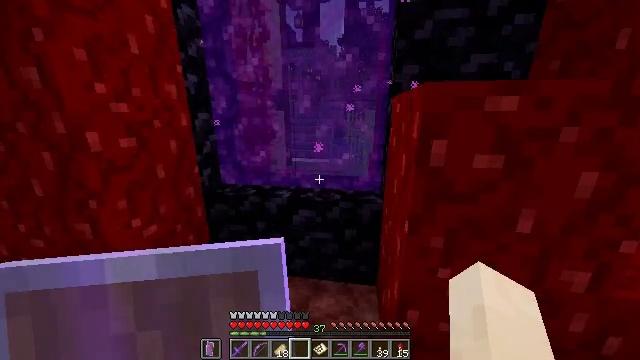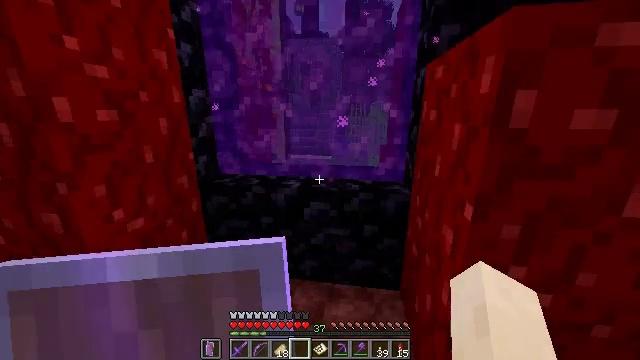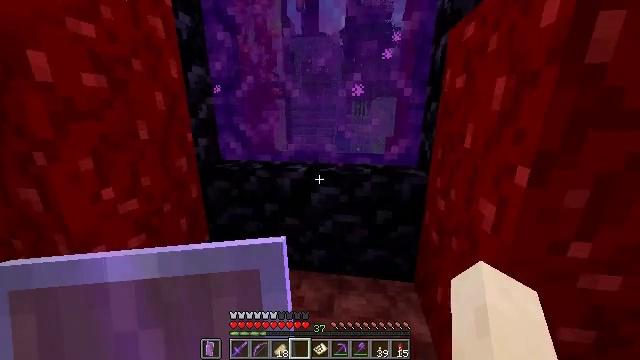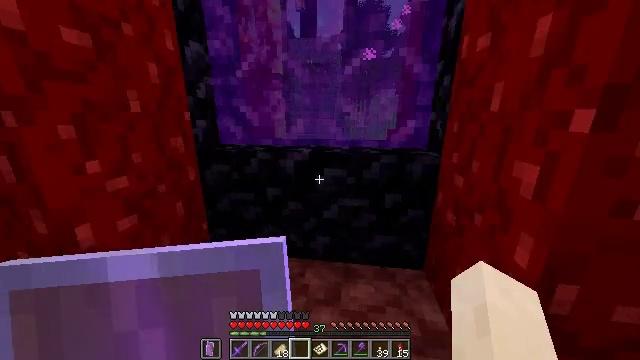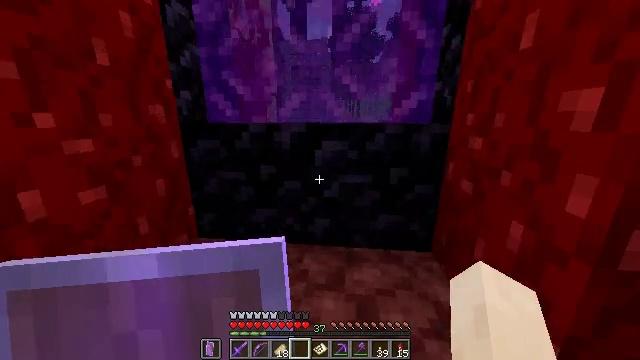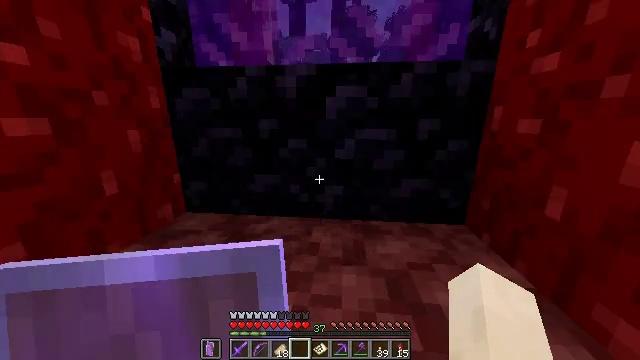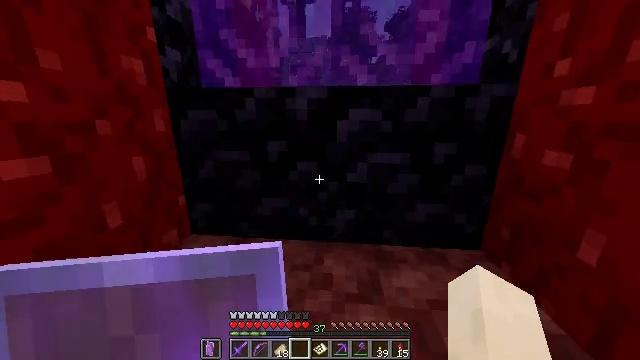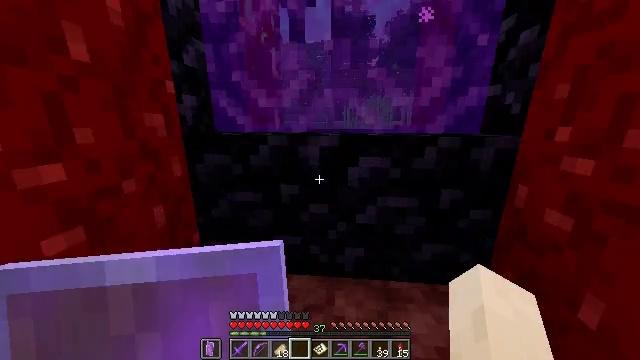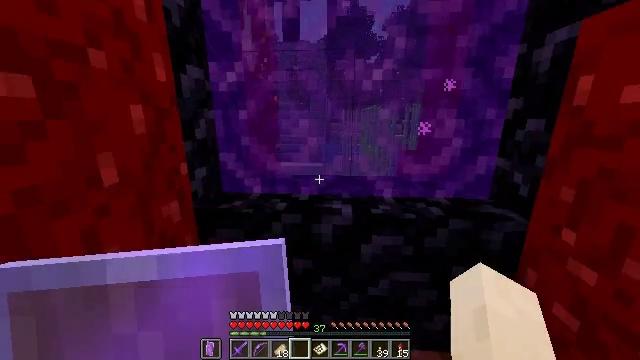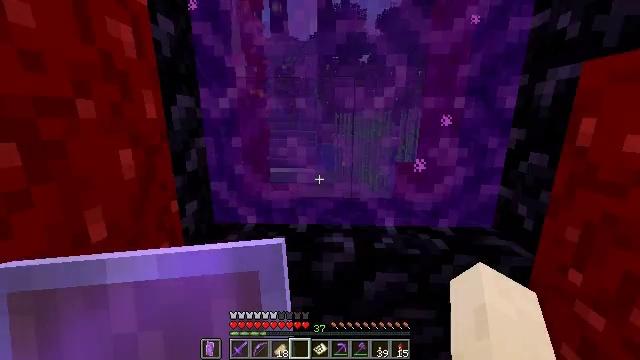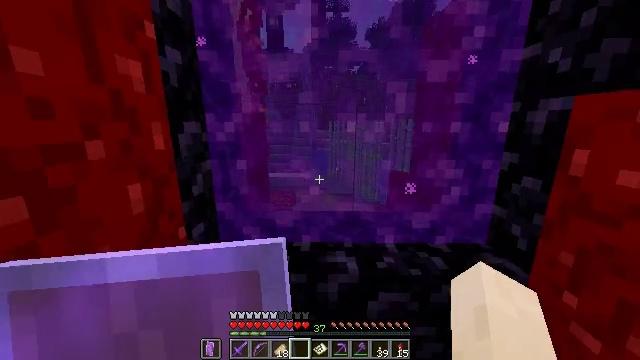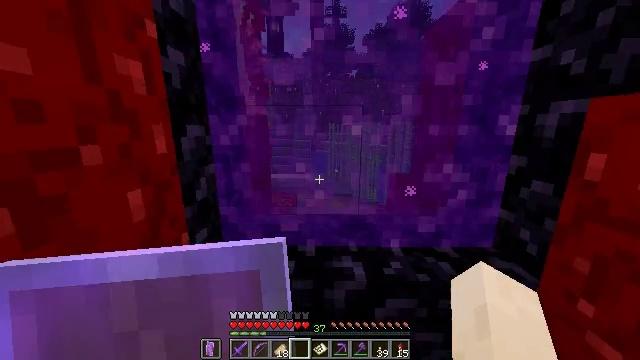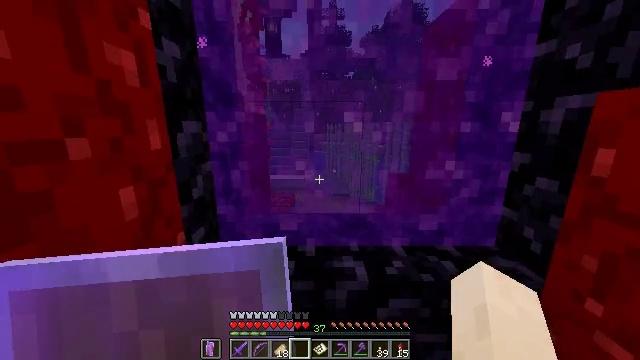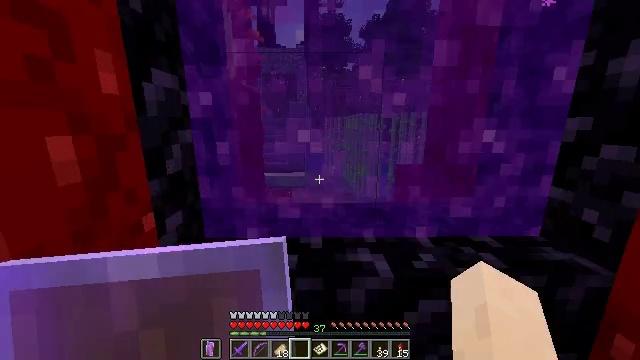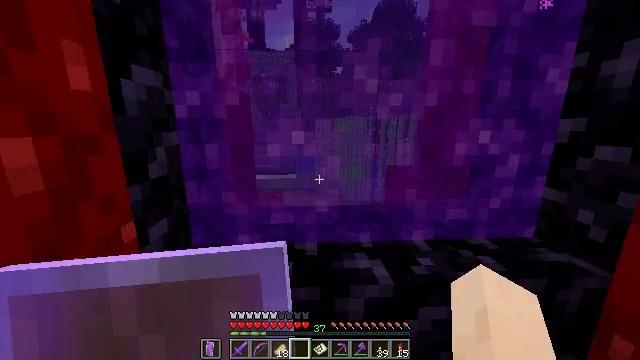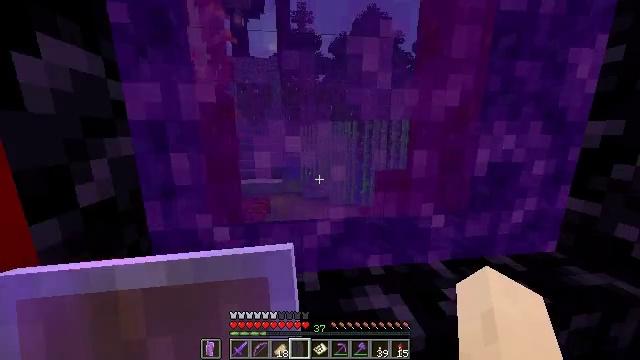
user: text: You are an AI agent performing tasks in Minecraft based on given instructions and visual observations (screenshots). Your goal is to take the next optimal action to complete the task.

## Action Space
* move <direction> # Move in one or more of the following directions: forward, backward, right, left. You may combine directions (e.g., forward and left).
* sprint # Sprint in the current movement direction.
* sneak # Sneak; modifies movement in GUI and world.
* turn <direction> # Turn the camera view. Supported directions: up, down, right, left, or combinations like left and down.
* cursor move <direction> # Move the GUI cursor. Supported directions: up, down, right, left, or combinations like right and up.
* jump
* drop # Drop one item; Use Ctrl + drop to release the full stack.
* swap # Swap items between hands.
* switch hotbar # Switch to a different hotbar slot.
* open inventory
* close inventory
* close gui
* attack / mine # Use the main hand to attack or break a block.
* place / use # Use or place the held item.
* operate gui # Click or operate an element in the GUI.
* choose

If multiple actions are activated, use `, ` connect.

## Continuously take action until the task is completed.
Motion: motion action
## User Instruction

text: Combine materials to craft a filled map.
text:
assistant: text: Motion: move forward, sprint
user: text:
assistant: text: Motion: move forward, sprint
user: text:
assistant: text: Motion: move forward, sprint
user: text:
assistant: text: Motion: move forward, sprint, turn right
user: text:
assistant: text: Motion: move forward, sprint
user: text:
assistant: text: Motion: move forward, sprint, jump
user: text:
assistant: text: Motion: move forward, sprint, jump
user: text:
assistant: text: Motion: move forward, sprint, turn right, jump
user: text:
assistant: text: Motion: move forward, sprint, turn right, jump
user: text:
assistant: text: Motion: move forward, sprint, turn right, jump
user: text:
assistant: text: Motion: move forward, sprint, jump
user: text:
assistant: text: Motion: move forward, sprint, jump
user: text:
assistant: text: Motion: move forward, sprint, jump
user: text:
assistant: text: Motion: move forward, sprint, turn right
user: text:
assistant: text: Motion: move forward, sprint, turn right
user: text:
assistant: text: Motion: move forward, sprint, turn right
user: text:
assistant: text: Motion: move forward, sprint, turn right
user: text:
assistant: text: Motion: move forward, sprint
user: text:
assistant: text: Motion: move forward, sprint, jump
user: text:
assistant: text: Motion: move forward, sprint, jump
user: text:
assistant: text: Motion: move forward, sprint, jump
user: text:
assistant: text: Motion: move forward, sprint, jump
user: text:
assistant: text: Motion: move forward, sprint
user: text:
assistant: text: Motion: move forward, sprint, turn left
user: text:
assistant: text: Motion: move forward, sprint, turn left
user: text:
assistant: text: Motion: move forward, sprint, turn left
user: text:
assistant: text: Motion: move forward, sprint, turn left and down
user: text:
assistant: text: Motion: move forward, sprint
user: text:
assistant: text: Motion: move forward, sprint, turn left
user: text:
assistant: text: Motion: move forward, sprint, turn left